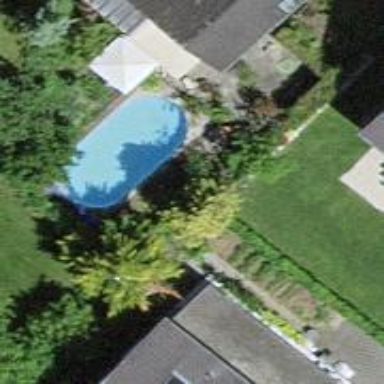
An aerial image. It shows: Swimming pool located in leisure land.